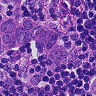
Metastatic tissue present: yes